Question: I have installed raylib and ran the example .c files with success in VSCode and Notepad++.
I'm trying to execute the files from this repo <URL>
I haven't changed the files from the repo and ran the cmake command directly from VSCoode.
'''
#include "raylib-cpp.hpp"
int main()
{
int screenWidth = 800;
int screenHeight = 450;
raylib::Color background(RAYWHITE);
raylib::Color textColor(LIGHTGRAY);
raylib::Window w(screenWidth, screenHeight, "raylib [core] example - basic window");
SetTargetFPS(60);
while (!w.ShouldClose())
{
BeginDrawing();
background.ClearBackground();
textColor.DrawText("Success!", 190, 200, 20);
EndDrawing();
}
return 0;
}
'''
I tried running the commands as instructed in this github repo: <URL> but had errors when I ran 'make' command from git bash in the 'build' folder, I tried 'mingw32-make' too but it didn't work. Then
I installed CMake tools extension in VSCode

and ran the Build command from the extension but got error stating:
'inline variables require at least '/std:c++17' [F:\Code\CPP\Raylib\TestGames\Game2CPPuild
aylib-cpp-example.vcxproj]'
I'm using 'Visual Studio Build Tools 2017 Release-amd64' as the kit.
When I tried running the example .c files from raylib I had to change the opengl version from 33 to 21 for the window to properly work.
My folder looks like this:
<URL>
The output Log looks like this: '''
[main] Building folder: Game2CPP raylib-cpp-example
[build] Starting build
[proc] Executing command: F:\Code\CPP\Raylib\cmake-3.18.2-win64-x64in\cmake.EXE --build f:/Code/CPP/Raylib/TestGames/Game2CPP/build --config Debug --target raylib-cpp-example -- /maxcpucount:6
[build] Microsoft (R) Build Engine version 15.9.21+g9802d43bc3 for .NET Framework
[build] Copyright (C) Microsoft Corporation. All rights reserved.
[build]
[build] glfw_objlib.vcxproj -> F:\Code\CPP\Raylib\TestGames\Game2CPPuild\_deps
aylib-build\src\external\glfw\src\glfw_objlib.dir\Debug\glfw_objlib.lib
[build] glfw.vcxproj -> F:\Code\CPP\Raylib\TestGames\Game2CPPuild\_deps
aylib-build\src\external\glfw\src\Debug\glfw3.lib
[build] raylib_static.vcxproj -> F:\Code\CPP\Raylib\TestGames\Game2CPPuild\_deps
aylib-build\src\Debug
aylib_static.lib
[build] main.cpp
[build] f:\code\cpp
aylib estgames\game2cppuild\_deps
aylib-cpp-src\include\./Color.hpp(206): error C7525: inline variables require at least '/std:c++17' [F:\Code\CPP\Raylib\TestGames\Game2CPPuild
aylib-cpp-example.vcxproj]
[build] f:\code\cpp
aylib estgames\game2cppuild\_deps
aylib-cpp-src\include\./Color.hpp(207): error C7525: inline variables require at least '/std:c++17' [F:\Code\CPP\Raylib\TestGames\Game2CPPuild
aylib-cpp-example.vcxproj]
[build] f:\code\cpp
aylib estgames\game2cppuild\_deps
aylib-cpp-src\include\./Color.hpp(208): error C7525: inline variables require at least '/std:c++17' [F:\Code\CPP\Raylib\TestGames\Game2CPPuild
aylib-cpp-example.vcxproj]
[build] f:\code\cpp
aylib estgames\game2cppuild\_deps
aylib-cpp-src\include\./Color.hpp(209): error C7525: inline variables require at least '/std:c++17' [F:\Code\CPP\Raylib\TestGames\Game2CPPuild
aylib-cpp-example.vcxproj]
[build] f:\code\cpp
aylib estgames\game2cppuild\_deps
aylib-cpp-src\include\./Color.hpp(210): error C7525: inline variables require at least '/std:c++17' [F:\Code\CPP\Raylib\TestGames\Game2CPPuild
aylib-cpp-example.vcxproj]
[build] f:\code\cpp
aylib estgames\game2cppuild\_deps
aylib-cpp-src\include\./Color.hpp(211): error C7525: inline variables require at least '/std:c++17' [F:\Code\CPP\Raylib\TestGames\Game2CPPuild
aylib-cpp-example.vcxproj]
[build] f:\code\cpp
aylib estgames\game2cppuild\_deps
aylib-cpp-src\include\./Color.hpp(212): error C7525: inline variables require at least '/std:c++17' [F:\Code\CPP\Raylib\TestGames\Game2CPPuild
aylib-cpp-example.vcxproj]
[build] f:\code\cpp
aylib estgames\game2cppuild\_deps
aylib-cpp-src\include\./Color.hpp(213): error C7525: inline variables require at least '/std:c++17' [F:\Code\CPP\Raylib\TestGames\Game2CPPuild
aylib-cpp-example.vcxproj]
[build] f:\code\cpp
aylib estgames\game2cppuild\_deps
aylib-cpp-src\include\./Color.hpp(214): error C7525: inline variables require at least '/std:c++17' [F:\Code\CPP\Raylib\TestGames\Game2CPPuild
aylib-cpp-example.vcxproj]
[build] f:\code\cpp
aylib estgames\game2cppuild\_deps
aylib-cpp-src\include\./Color.hpp(215): error C7525: inline variables require at least '/std:c++17' [F:\Code\CPP\Raylib\TestGames\Game2CPPuild
aylib-cpp-example.vcxproj]
[build] f:\code\cpp
aylib estgames\game2cppuild\_deps
aylib-cpp-src\include\./Color.hpp(216): error C7525: inline variables require at least '/std:c++17' [F:\Code\CPP\Raylib\TestGames\Game2CPPuild
aylib-cpp-example.vcxproj]
[build] f:\code\cpp
aylib estgames\game2cppuild\_deps
aylib-cpp-src\include\./Color.hpp(217): error C7525: inline variables require at least '/std:c++17' [F:\Code\CPP\Raylib\TestGames\Game2CPPuild
aylib-cpp-example.vcxproj]
[build] f:\code\cpp
aylib estgames\game2cppuild\_deps
aylib-cpp-src\include\./Color.hpp(218): error C7525: inline variables require at least '/std:c++17' [F:\Code\CPP\Raylib\TestGames\Game2CPPuild
aylib-cpp-example.vcxproj]
[build] f:\code\cpp
aylib estgames\game2cppuild\_deps
aylib-cpp-src\include\./Color.hpp(219): error C7525: inline variables require at least '/std:c++17' [F:\Code\CPP\Raylib\TestGames\Game2CPPuild
aylib-cpp-example.vcxproj]
[build] f:\code\cpp
aylib estgames\game2cppuild\_deps
aylib-cpp-src\include\./Color.hpp(220): error C7525: inline variables require at least '/std:c++17' [F:\Code\CPP\Raylib\TestGames\Game2CPPuild
aylib-cpp-example.vcxproj]
[build] f:\code\cpp
aylib estgames\game2cppuild\_deps
aylib-cpp-src\include\./Color.hpp(221): error C7525: inline variables require at least '/std:c++17' [F:\Code\CPP\Raylib\TestGames\Game2CPPuild
aylib-cpp-example.vcxproj]
[build] f:\code\cpp
aylib estgames\game2cppuild\_deps
aylib-cpp-src\include\./Color.hpp(222): error C7525: inline variables require at least '/std:c++17' [F:\Code\CPP\Raylib\TestGames\Game2CPPuild
aylib-cpp-example.vcxproj]
[build] f:\code\cpp
aylib estgames\game2cppuild\_deps
aylib-cpp-src\include\./Color.hpp(223): error C7525: inline variables require at least '/std:c++17' [F:\Code\CPP\Raylib\TestGames\Game2CPPuild
aylib-cpp-example.vcxproj]
[build] f:\code\cpp
aylib estgames\game2cppuild\_deps
aylib-cpp-src\include\./Color.hpp(224): error C7525: inline variables require at least '/std:c++17' [F:\Code\CPP\Raylib\TestGames\Game2CPPuild
aylib-cpp-example.vcxproj]
[build] f:\code\cpp
aylib estgames\game2cppuild\_deps
aylib-cpp-src\include\./Color.hpp(225): error C7525: inline variables require at least '/std:c++17' [F:\Code\CPP\Raylib\TestGames\Game2CPPuild
aylib-cpp-example.vcxproj]
[build] f:\code\cpp
aylib estgames\game2cppuild\_deps
aylib-cpp-src\include\./Color.hpp(226): error C7525: inline variables require at least '/std:c++17' [F:\Code\CPP\Raylib\TestGames\Game2CPPuild
aylib-cpp-example.vcxproj]
[build] f:\code\cpp
aylib estgames\game2cppuild\_deps
aylib-cpp-src\include\./Color.hpp(227): error C7525: inline variables require at least '/std:c++17' [F:\Code\CPP\Raylib\TestGames\Game2CPPuild
aylib-cpp-example.vcxproj]
[build] f:\code\cpp
aylib estgames\game2cppuild\_deps
aylib-cpp-src\include\./Color.hpp(228): error C7525: inline variables require at least '/std:c++17' [F:\Code\CPP\Raylib\TestGames\Game2CPPuild
aylib-cpp-example.vcxproj]
[build] f:\code\cpp
aylib estgames\game2cppuild\_deps
aylib-cpp-src\include\./Color.hpp(229): error C7525: inline variables require at least '/std:c++17' [F:\Code\CPP\Raylib\TestGames\Game2CPPuild
aylib-cpp-example.vcxproj]
[build] f:\code\cpp
aylib estgames\game2cppuild\_deps
aylib-cpp-src\include\./Color.hpp(230): error C7525: inline variables require at least '/std:c++17' [F:\Code\CPP\Raylib\TestGames\Game2CPPuild
aylib-cpp-example.vcxproj]
[build] f:\code\cpp
aylib estgames\game2cppuild\_deps
aylib-cpp-src\include\./Color.hpp(231): error C7525: inline variables require at least '/std:c++17' [F:\Code\CPP\Raylib\TestGames\Game2CPPuild
aylib-cpp-example.vcxproj]
[cmakefileapi-parser] Code model version (2.1) of cmake-file-api is unexpected. Expecting (2.0). IntelliSense configuration may be incorrect.
[cmakefileapi-parser] Code model version (2.1) of cmake-file-api is unexpected. Expecting (2.0). IntelliSense configuration may be incorrect.
[build] Build finished with exit code 1
'''
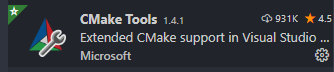
Answer: I can see that there's an issue reported already <URL>. Not sure which is the default one for visual studio's cpp compiler.
You can set C++ standard for your project via CMake like that:
'''
set_property(TARGET tgt PROPERTY CXX_STANDARD 11)
'''
Considering this library seems to be 'header-only', you could set CXX_STANDARD to 17 only for your executable. If that raylib library has some objects, though, you'd have to set CXX_STANDARD to 17 in <URL> for 'raylib-cpp-example' target.